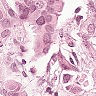
Metastatic tissue present: yes